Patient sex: M
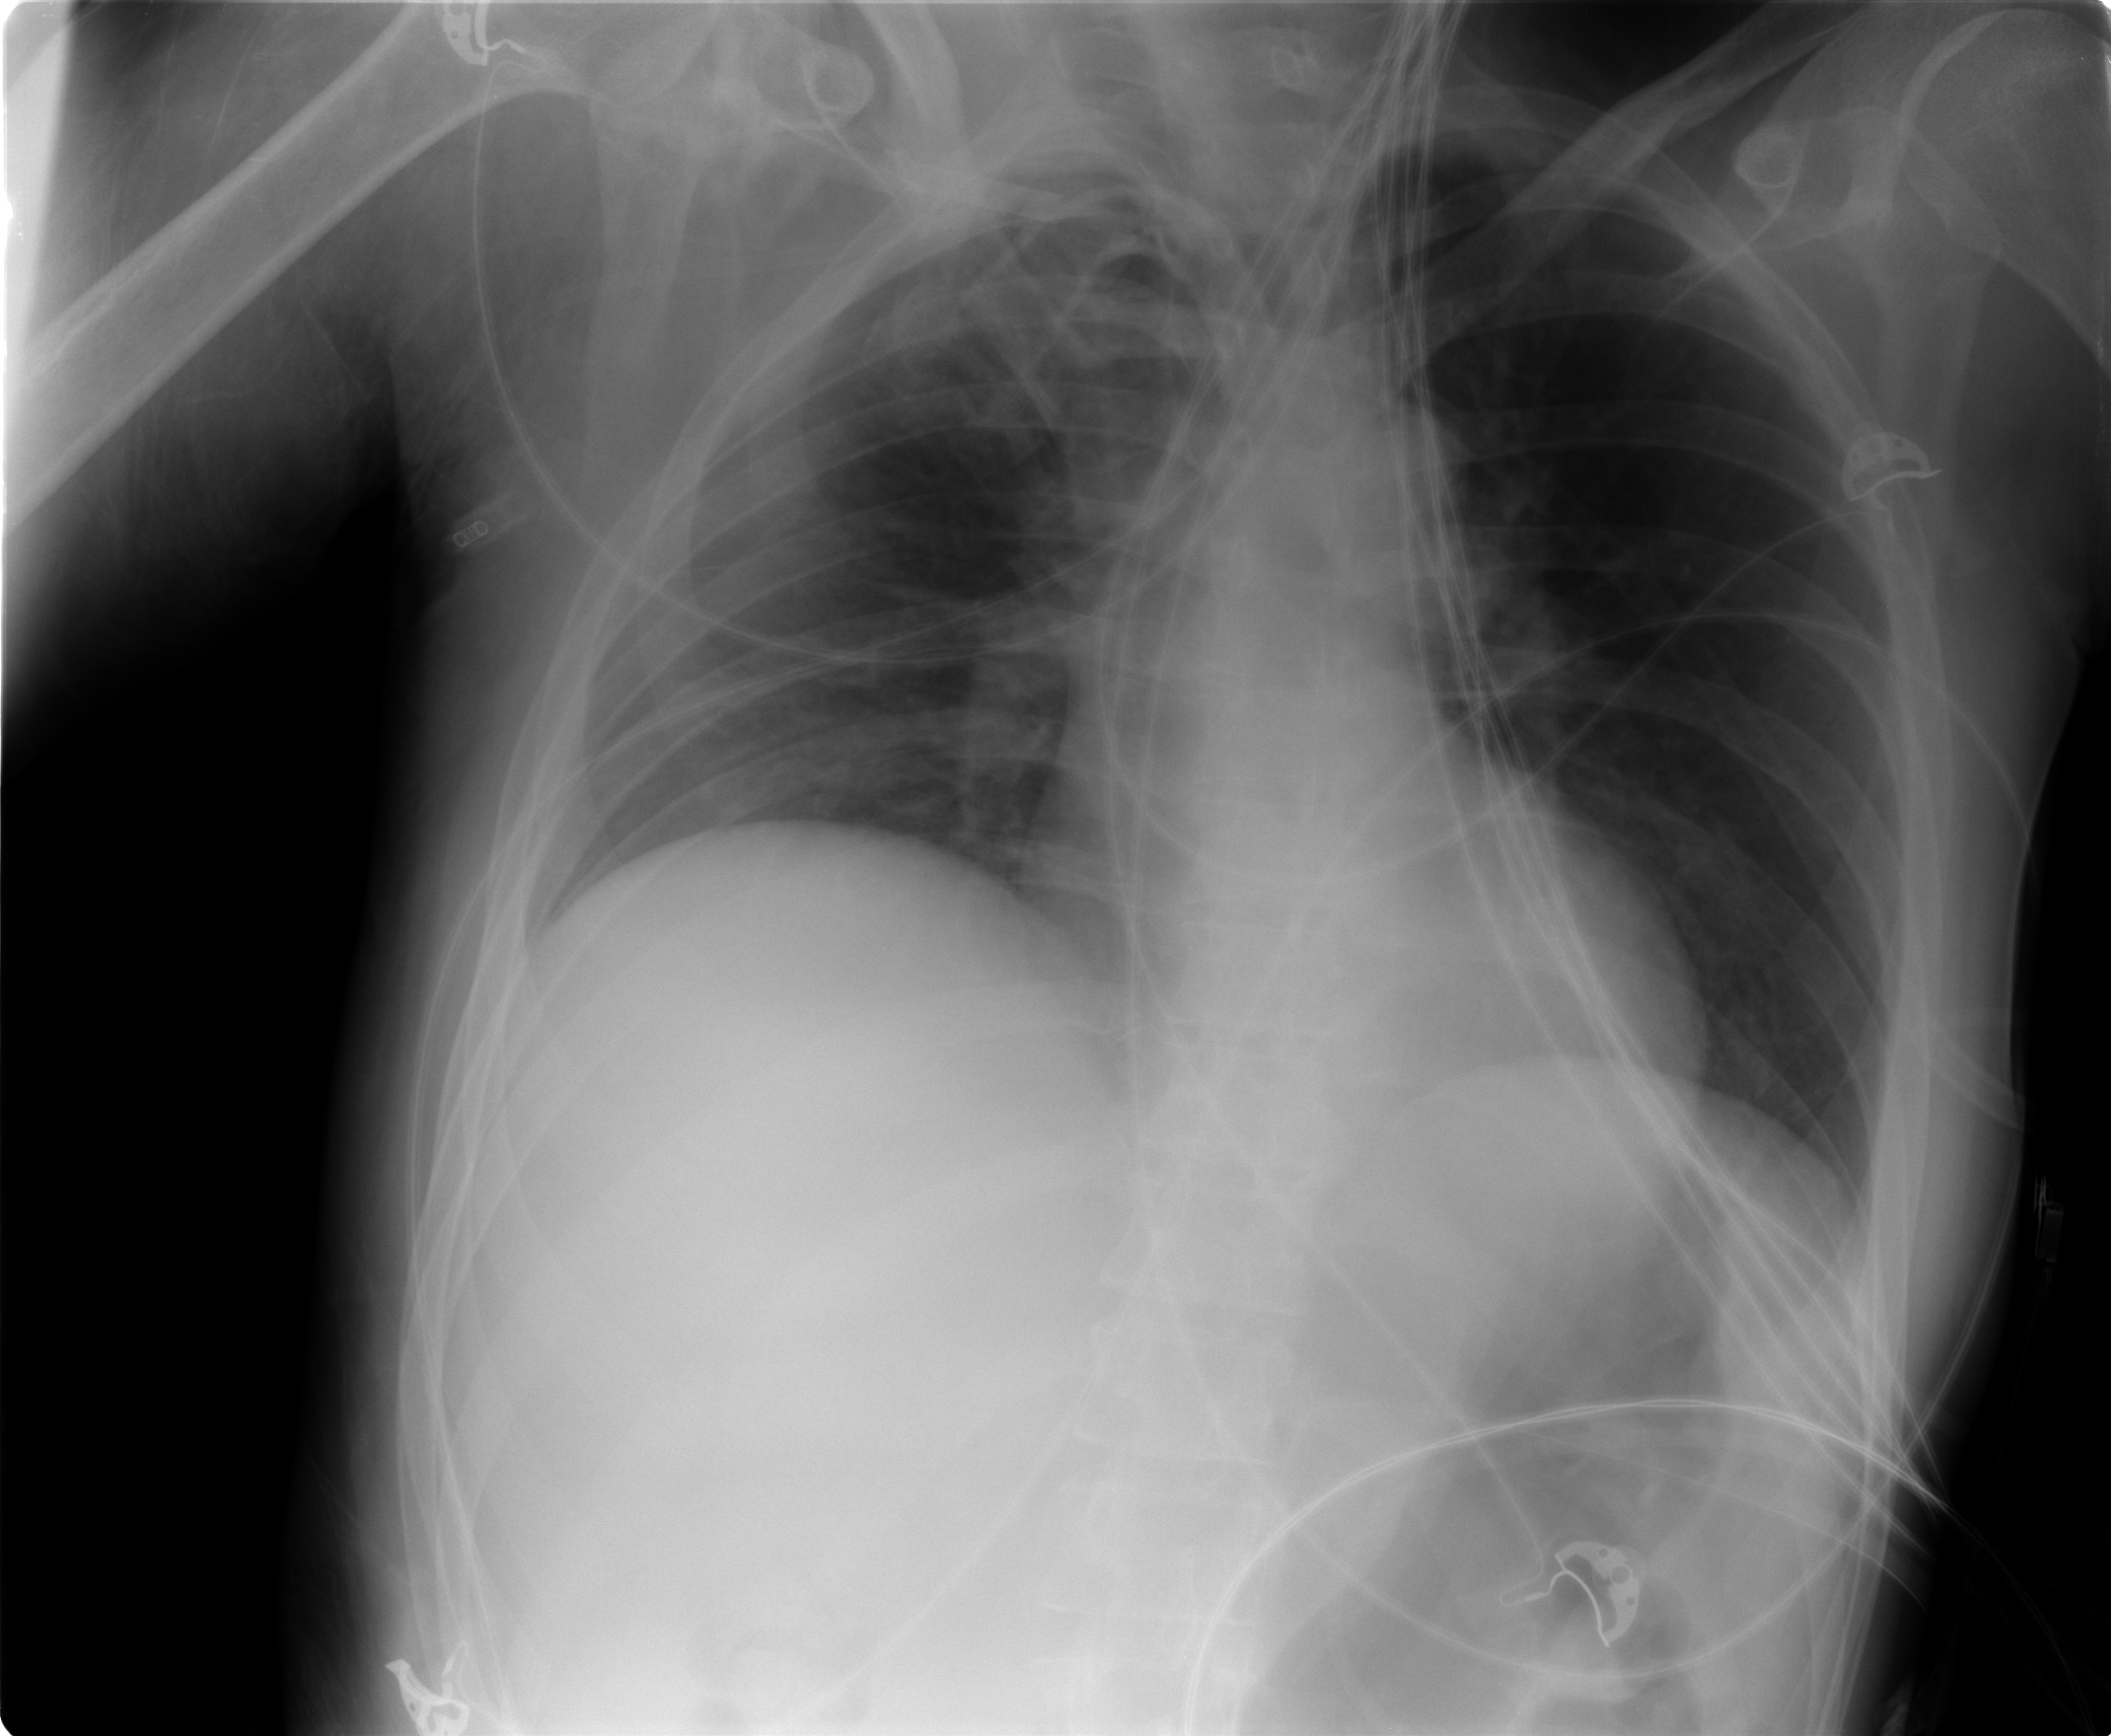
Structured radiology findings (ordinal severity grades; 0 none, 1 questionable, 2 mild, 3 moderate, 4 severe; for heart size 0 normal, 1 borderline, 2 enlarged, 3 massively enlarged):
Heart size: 0
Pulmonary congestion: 0
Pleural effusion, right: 0
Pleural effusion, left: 0
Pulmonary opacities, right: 1
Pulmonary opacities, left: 0
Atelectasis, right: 0
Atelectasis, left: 0